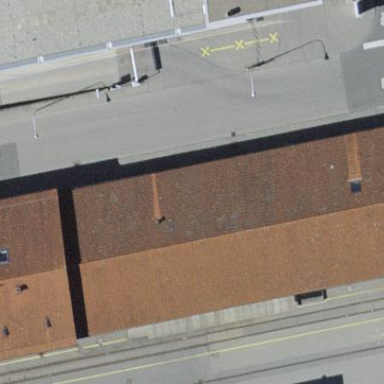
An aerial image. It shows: Transportation building.